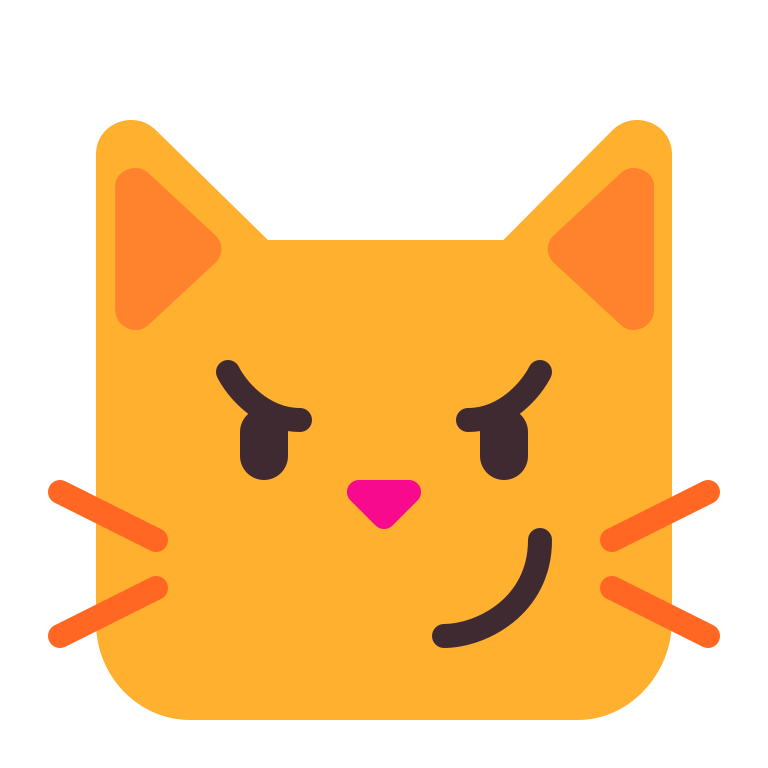
cat with wry smile flat